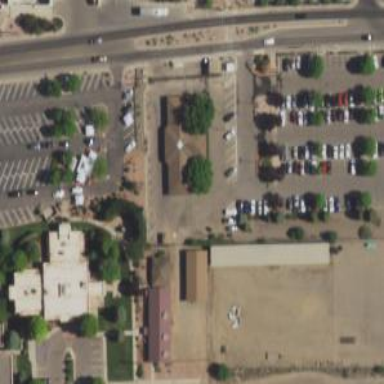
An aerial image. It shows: Healthcare clinic is depicted in the image.